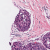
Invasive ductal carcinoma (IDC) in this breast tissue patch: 0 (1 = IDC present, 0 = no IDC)